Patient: sex F, age 41
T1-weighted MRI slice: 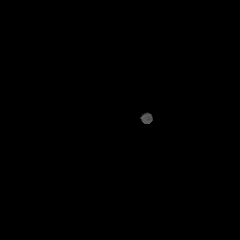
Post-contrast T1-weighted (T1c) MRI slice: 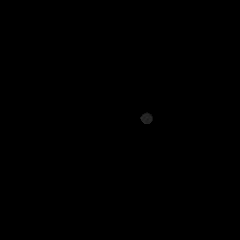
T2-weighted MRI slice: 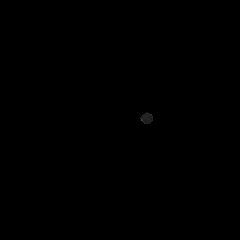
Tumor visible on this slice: no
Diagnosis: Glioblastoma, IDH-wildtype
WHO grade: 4